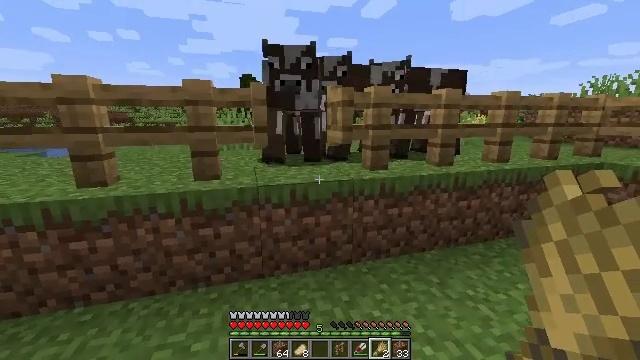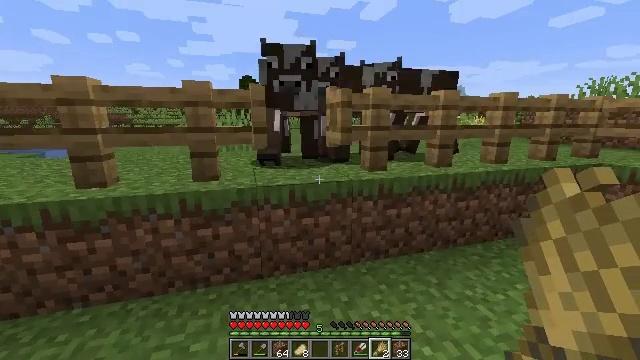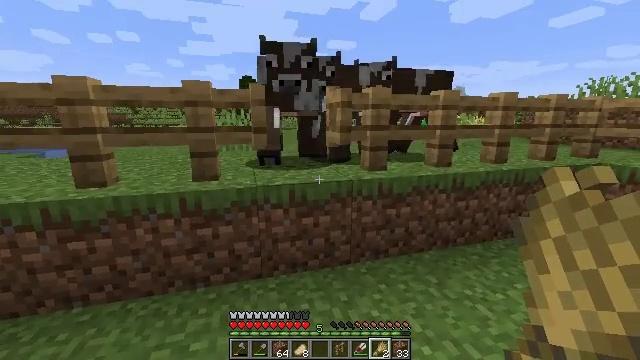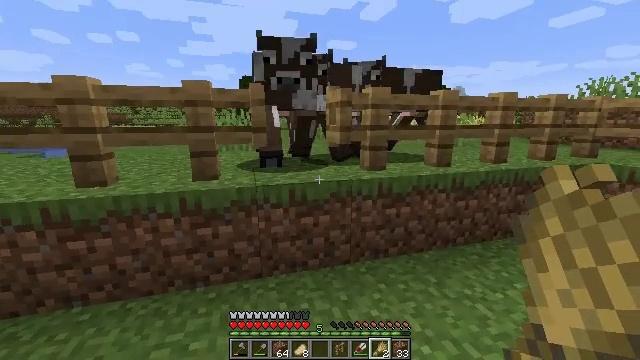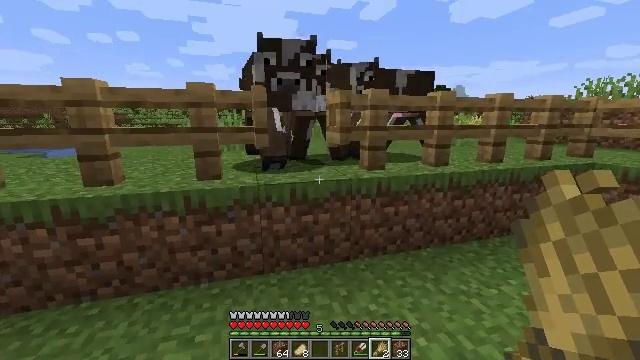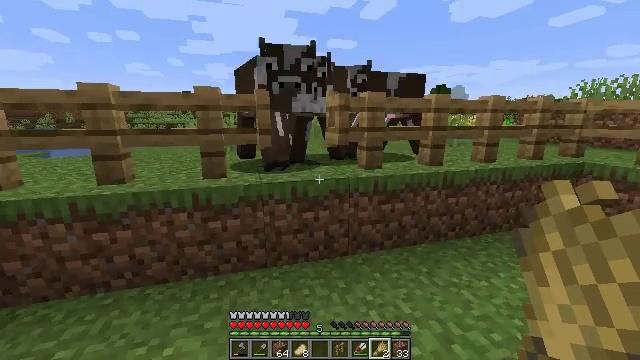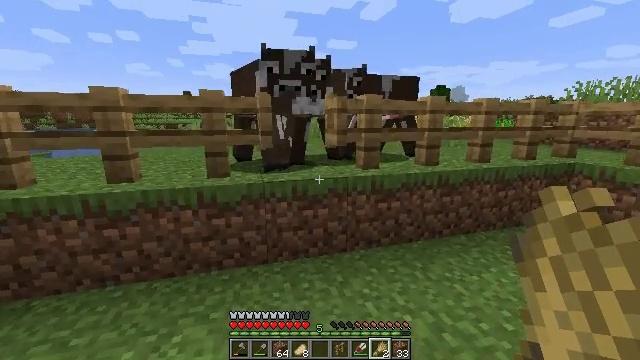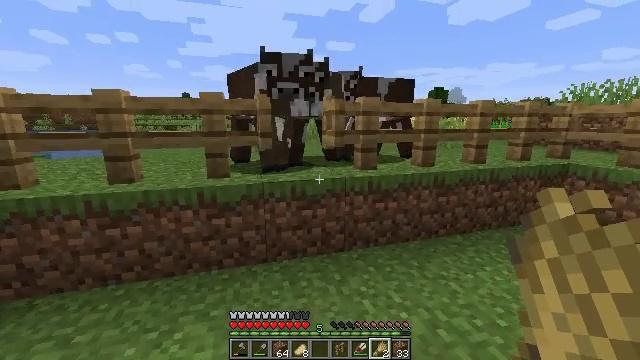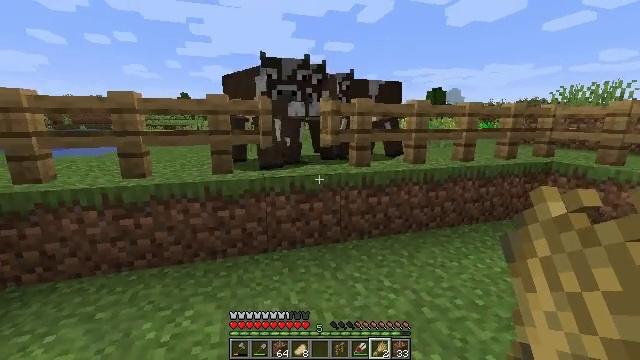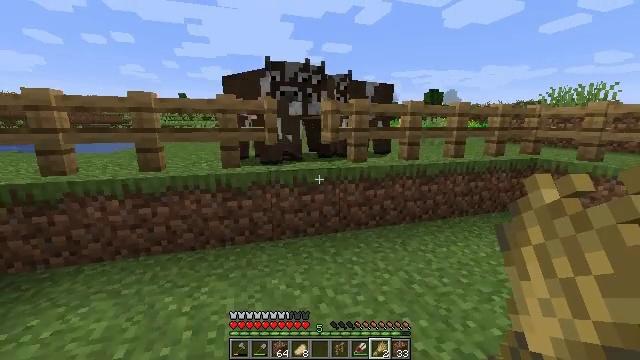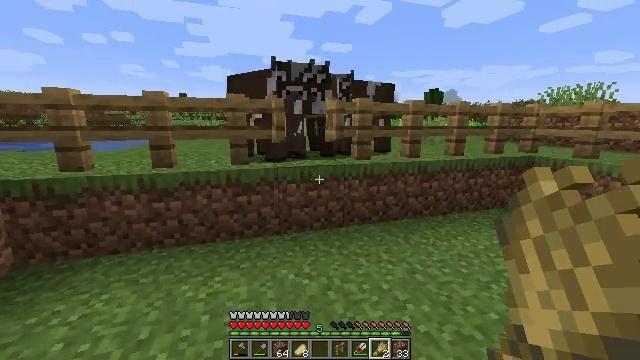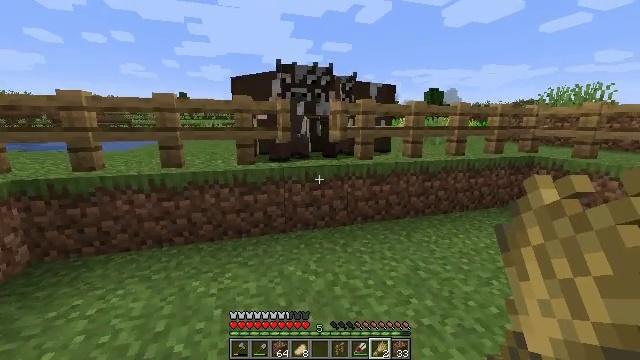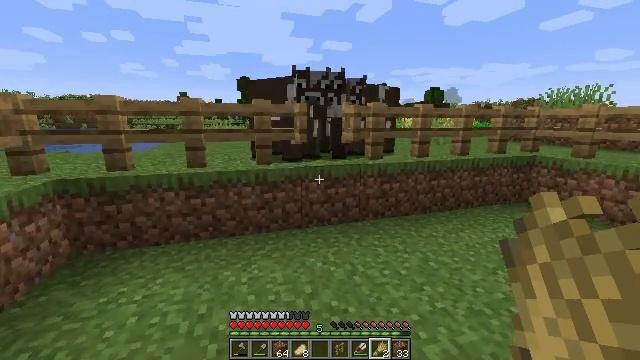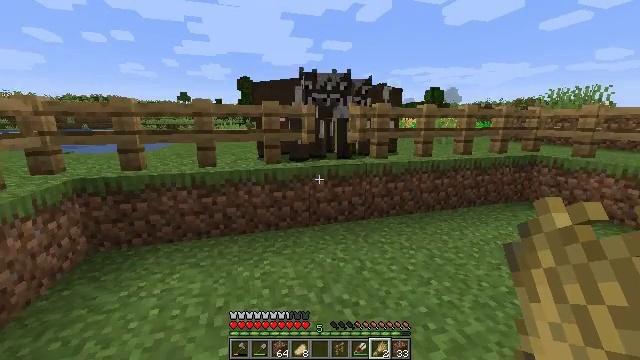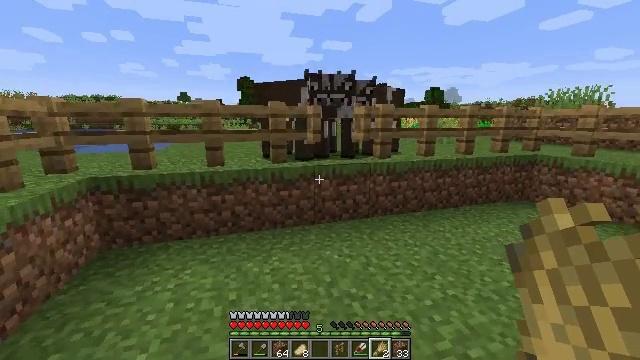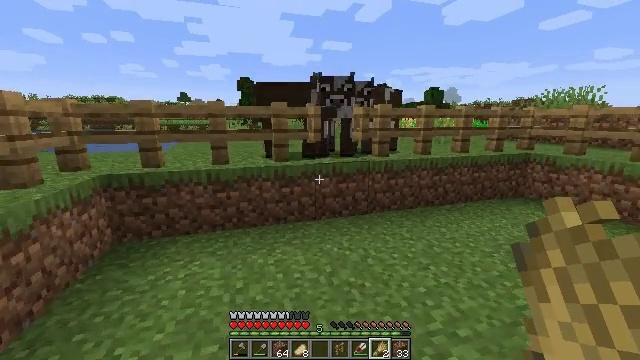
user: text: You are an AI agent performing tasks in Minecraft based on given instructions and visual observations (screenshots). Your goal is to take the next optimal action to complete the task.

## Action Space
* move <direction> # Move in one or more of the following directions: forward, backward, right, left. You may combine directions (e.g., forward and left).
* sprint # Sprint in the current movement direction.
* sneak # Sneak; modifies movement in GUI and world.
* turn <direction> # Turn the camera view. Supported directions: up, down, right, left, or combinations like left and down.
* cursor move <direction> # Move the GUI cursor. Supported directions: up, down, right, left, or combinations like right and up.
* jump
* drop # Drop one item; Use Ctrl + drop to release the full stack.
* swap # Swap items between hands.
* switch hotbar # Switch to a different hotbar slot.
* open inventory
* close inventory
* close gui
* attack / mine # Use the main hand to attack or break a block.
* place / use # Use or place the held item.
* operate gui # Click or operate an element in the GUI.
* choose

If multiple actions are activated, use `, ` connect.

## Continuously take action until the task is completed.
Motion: motion action
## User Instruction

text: Break down the oak fence.
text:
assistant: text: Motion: no_op
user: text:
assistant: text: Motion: no_op
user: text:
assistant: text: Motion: no_op
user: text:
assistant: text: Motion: move back
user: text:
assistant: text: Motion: move back
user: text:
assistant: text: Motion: move back
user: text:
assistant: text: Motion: move back
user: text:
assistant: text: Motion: move back
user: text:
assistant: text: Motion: move back and move left
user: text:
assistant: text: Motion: move back and move left
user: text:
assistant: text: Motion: move back and move left
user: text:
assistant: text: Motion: move back and move left
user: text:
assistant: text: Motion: move back and move left
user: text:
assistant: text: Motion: move back and move right
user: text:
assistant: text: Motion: move back and move right
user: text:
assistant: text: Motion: move back and move right
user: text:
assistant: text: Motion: move back and move right
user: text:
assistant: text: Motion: move back and move right
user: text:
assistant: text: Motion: move back and move right
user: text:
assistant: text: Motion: move back and move right
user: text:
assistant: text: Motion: move right
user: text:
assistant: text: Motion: no_op
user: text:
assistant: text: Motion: no_op
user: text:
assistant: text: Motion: no_op
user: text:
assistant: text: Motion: no_op
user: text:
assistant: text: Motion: no_op
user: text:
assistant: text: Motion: no_op
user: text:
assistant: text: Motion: no_op
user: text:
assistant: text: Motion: no_op
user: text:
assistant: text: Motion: no_op